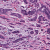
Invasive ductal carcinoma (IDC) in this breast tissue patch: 0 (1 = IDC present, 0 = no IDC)